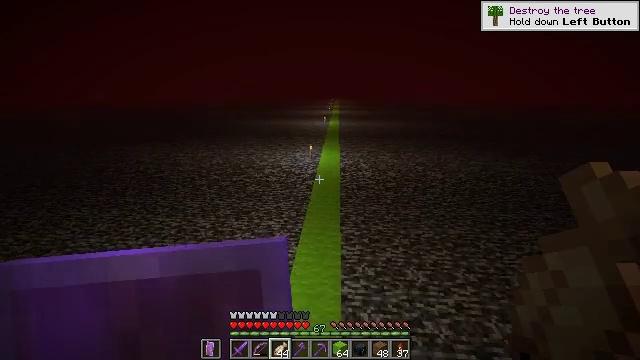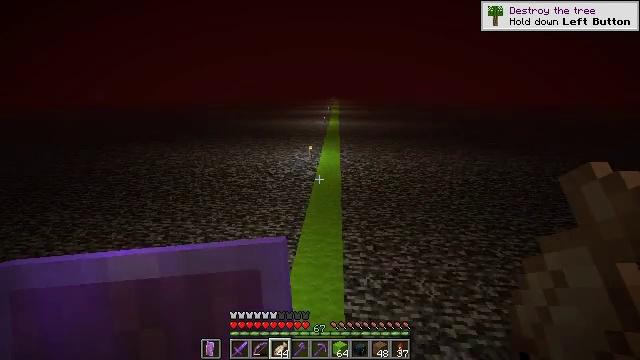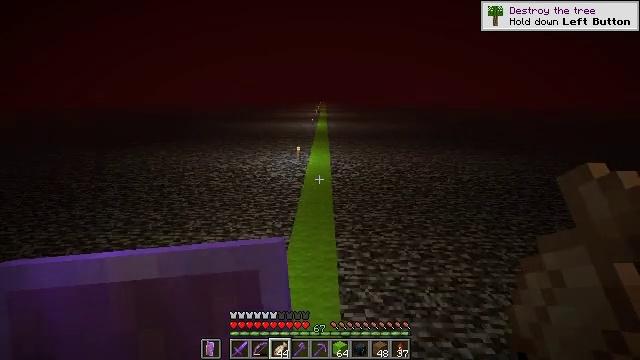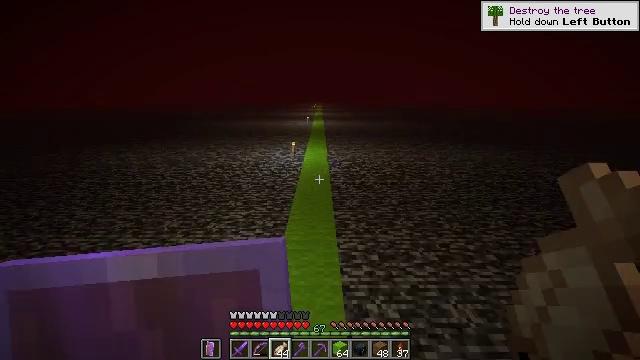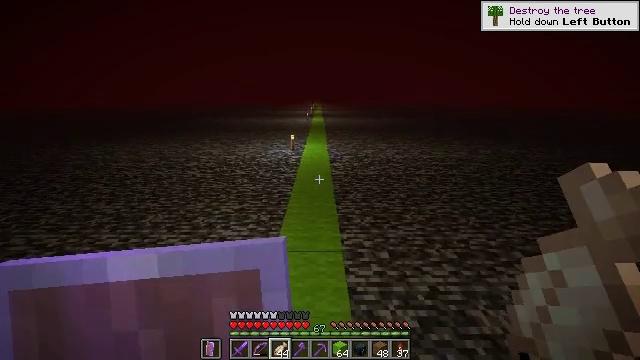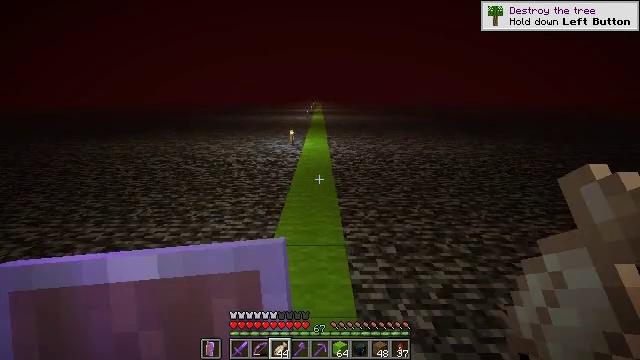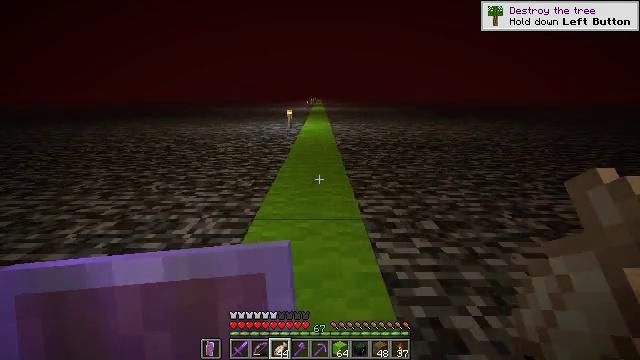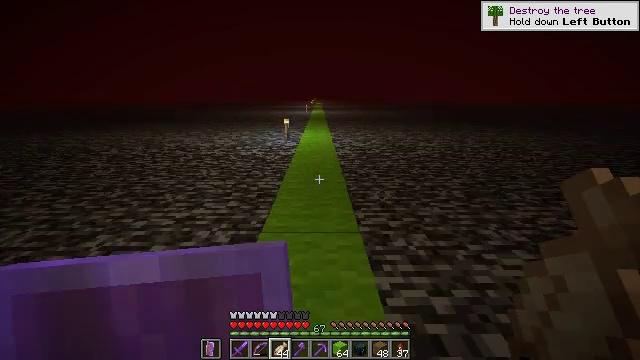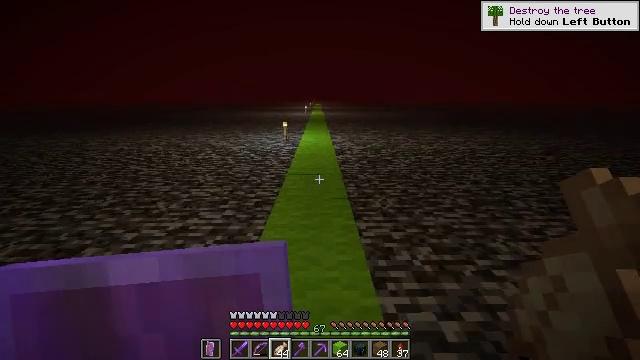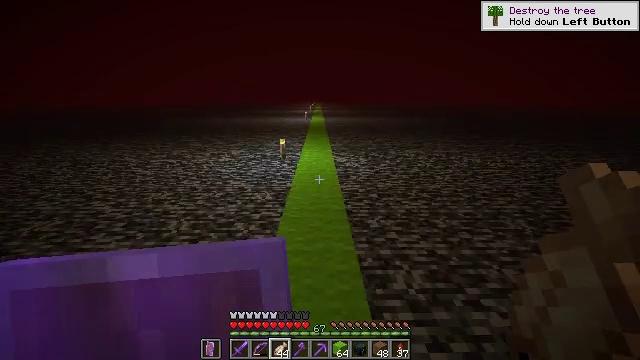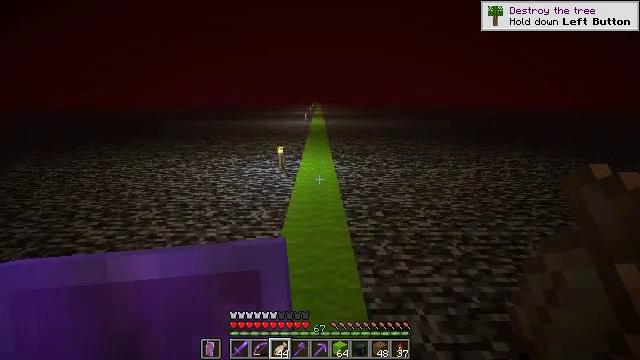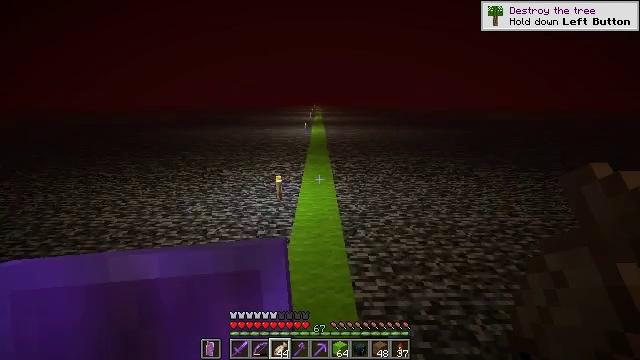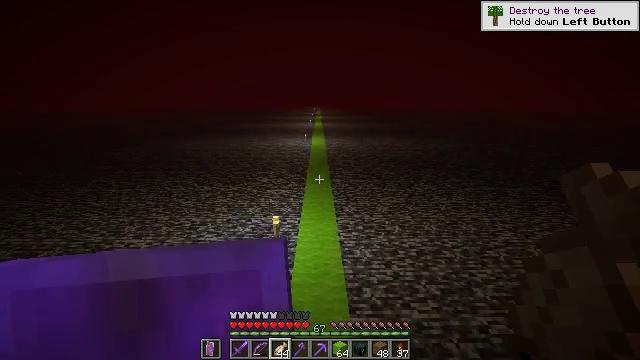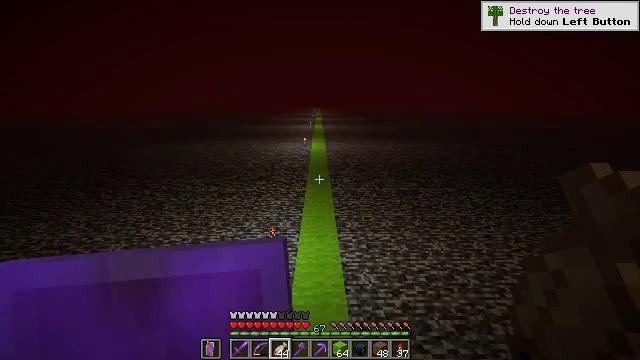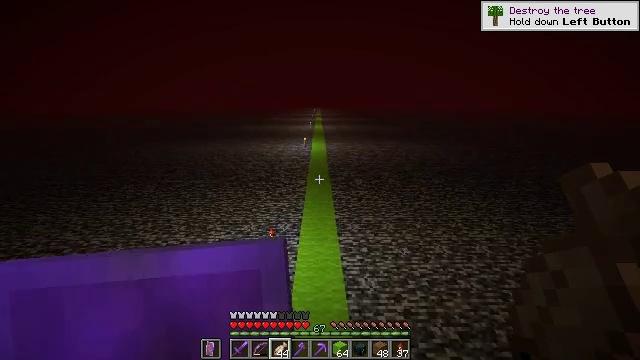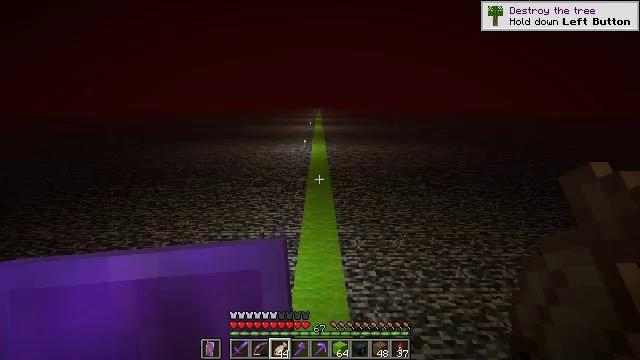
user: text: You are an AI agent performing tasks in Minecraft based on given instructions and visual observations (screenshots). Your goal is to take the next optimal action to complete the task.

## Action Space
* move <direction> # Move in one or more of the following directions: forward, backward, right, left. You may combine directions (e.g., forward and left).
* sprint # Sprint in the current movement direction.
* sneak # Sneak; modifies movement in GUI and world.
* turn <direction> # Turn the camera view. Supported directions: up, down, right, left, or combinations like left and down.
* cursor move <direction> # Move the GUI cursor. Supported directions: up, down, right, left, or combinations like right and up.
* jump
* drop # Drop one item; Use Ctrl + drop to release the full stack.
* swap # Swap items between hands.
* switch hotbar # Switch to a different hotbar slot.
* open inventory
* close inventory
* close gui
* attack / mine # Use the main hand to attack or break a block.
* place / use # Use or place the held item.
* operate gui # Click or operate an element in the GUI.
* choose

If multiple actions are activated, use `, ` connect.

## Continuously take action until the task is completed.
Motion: motion action
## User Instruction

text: Craft a lime carpet.
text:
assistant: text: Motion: move forward, sprint
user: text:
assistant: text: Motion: move forward, sprint, turn right and up
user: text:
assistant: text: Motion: move forward, sprint, turn right
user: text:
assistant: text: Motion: move forward, sprint, jump
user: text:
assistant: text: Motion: move forward, sprint, jump
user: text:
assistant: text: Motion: move forward, sprint, jump
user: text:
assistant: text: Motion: move forward, sprint, jump
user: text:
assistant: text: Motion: move forward, sprint, jump
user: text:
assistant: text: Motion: move forward, sprint, jump
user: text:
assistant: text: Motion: move forward, sprint, jump
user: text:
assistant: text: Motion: move forward, sprint, jump
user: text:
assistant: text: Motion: move forward, sprint, jump
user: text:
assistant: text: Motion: move forward, sprint, jump
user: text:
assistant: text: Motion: move forward, sprint, jump
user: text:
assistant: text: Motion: move forward, sprint
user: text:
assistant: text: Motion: move forward, sprint
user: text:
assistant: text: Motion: move forward, sprint
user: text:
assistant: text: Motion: move forward, sprint
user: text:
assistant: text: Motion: move forward, sprint, jump
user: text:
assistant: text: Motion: move forward, sprint, jump
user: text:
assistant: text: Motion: move forward, sprint, jump
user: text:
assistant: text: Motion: move forward, sprint, jump
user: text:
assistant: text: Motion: move forward, sprint, jump
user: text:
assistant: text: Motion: move forward, sprint, jump
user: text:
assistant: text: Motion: move forward, sprint, jump
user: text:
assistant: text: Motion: move forward, sprint, jump
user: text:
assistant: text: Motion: move forward, sprint, jump
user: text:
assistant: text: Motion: move forward, sprint, jump
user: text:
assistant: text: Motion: move forward, sprint, jump
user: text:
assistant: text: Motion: move forward, sprint, jump